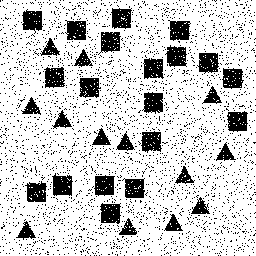
Squares: 19
Triangles: 13
Stars: 0
Total shapes: 32